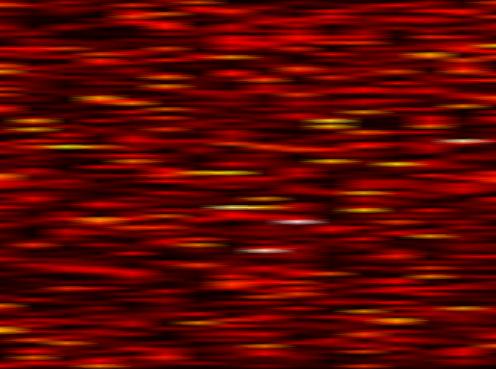
Label: FBMC